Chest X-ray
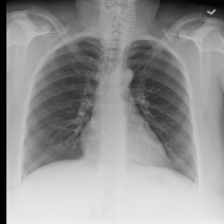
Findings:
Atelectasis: negative
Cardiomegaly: negative
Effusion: negative
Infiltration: negative
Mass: negative
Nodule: negative
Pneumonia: negative
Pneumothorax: negative
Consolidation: negative
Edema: negative
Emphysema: negative
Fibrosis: negative
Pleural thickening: negative
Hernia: negative